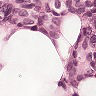
Metastatic tissue present: yes